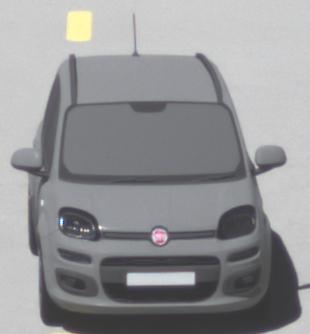
Make: Fiat
Model: Panda 1.2 8V
Detailed model: Panda (312)
Model produced from: 2013/02
Model produced until: 2013/12
Doors: 5
Color: gray
Road condition: dry road
Daytime: midday
Contrast: high contrast